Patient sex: M
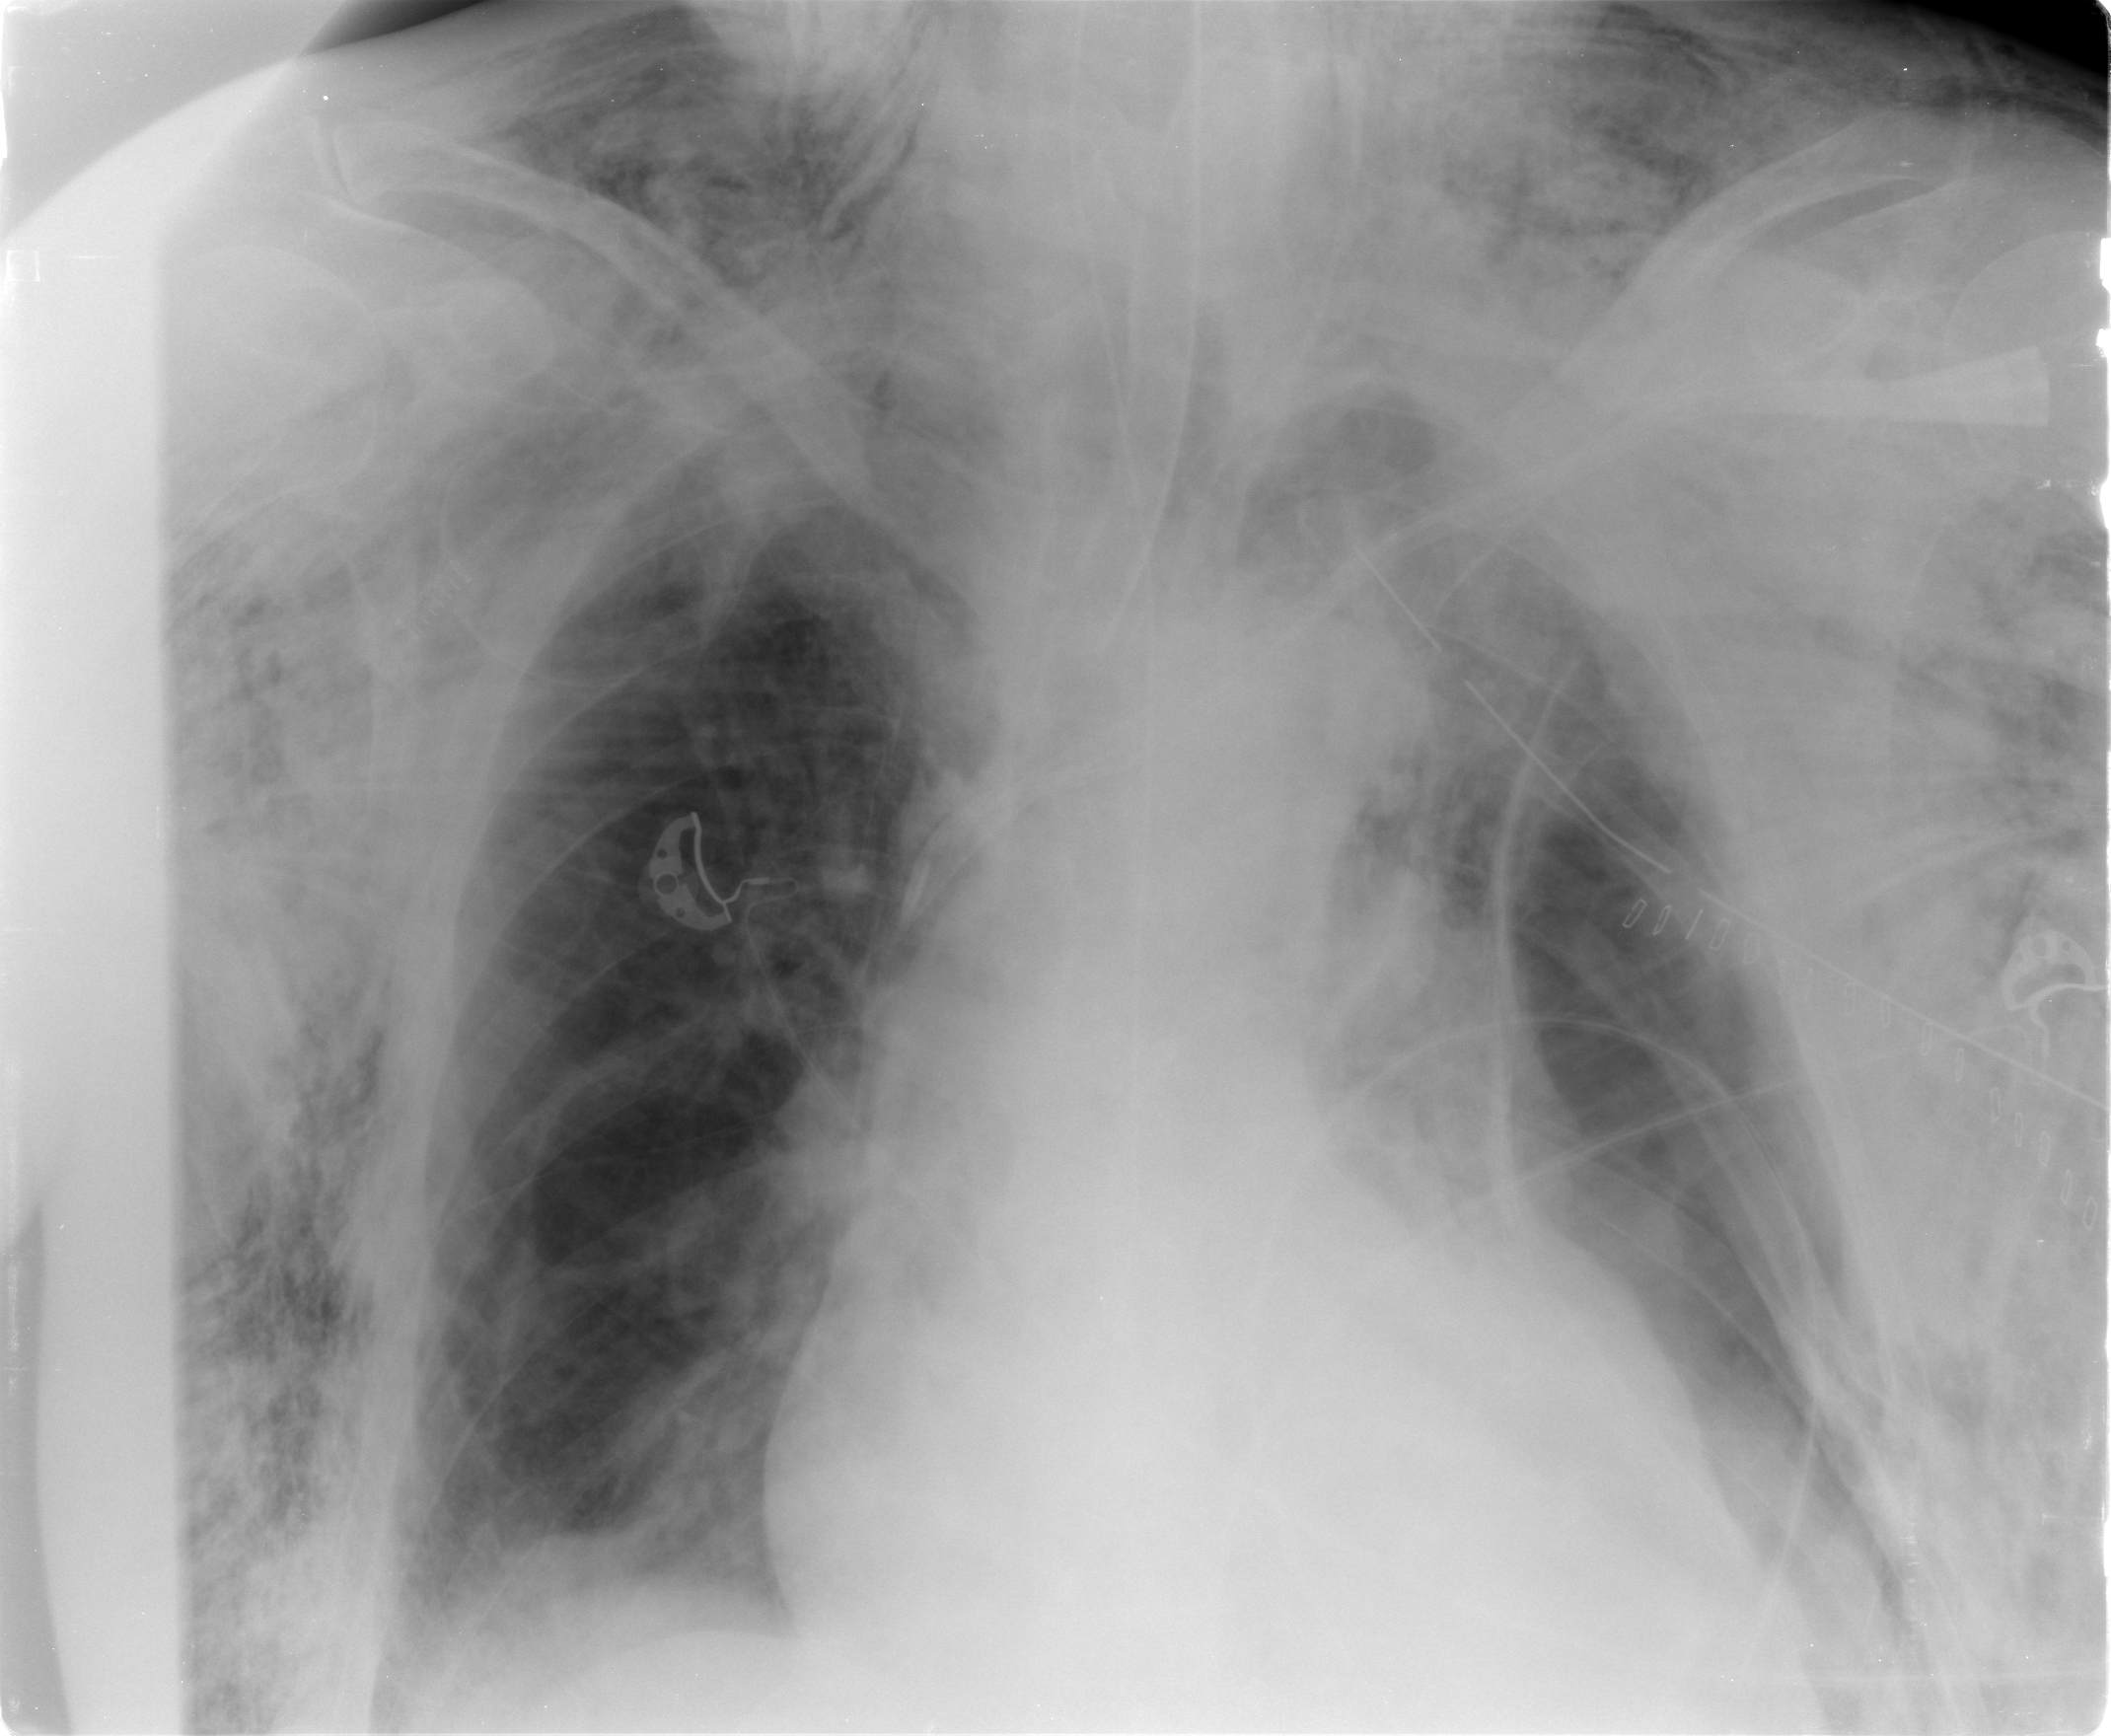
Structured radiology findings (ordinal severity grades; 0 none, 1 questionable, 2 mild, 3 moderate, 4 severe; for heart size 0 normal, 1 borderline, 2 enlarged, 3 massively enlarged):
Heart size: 1
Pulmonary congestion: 0
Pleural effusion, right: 0
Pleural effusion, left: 3
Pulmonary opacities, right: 0
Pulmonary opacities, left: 0
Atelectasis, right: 2
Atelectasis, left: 2